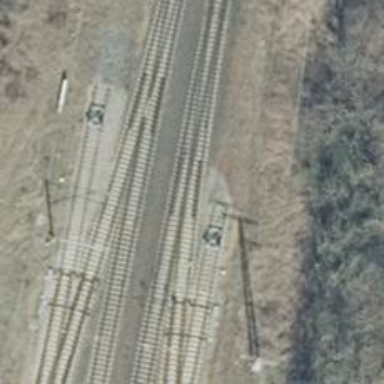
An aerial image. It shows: Rail siding with electrified contact lines for trains.